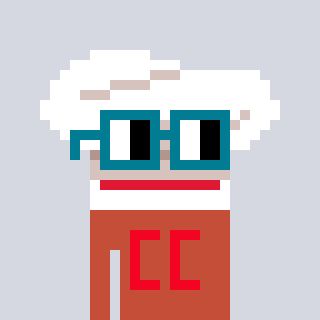
a pixel art character with square dark green glasses, a chef hat-shaped head and a rust-colored body on a cool background